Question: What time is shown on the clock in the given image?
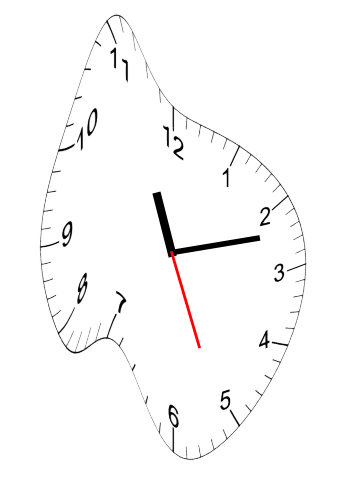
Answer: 11:12:26